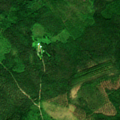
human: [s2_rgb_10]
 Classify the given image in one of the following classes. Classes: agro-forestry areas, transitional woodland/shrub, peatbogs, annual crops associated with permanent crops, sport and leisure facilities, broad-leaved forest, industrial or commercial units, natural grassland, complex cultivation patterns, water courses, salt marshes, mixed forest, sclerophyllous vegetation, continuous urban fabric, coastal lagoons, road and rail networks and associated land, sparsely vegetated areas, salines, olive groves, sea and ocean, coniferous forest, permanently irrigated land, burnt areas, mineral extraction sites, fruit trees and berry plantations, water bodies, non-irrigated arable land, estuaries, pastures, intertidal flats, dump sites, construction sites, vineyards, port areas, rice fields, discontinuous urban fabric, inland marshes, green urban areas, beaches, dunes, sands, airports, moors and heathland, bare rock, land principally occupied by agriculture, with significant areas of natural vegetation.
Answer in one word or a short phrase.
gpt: coniferous forest, mixed forest